Interaction volume radius: 5 \u00c5
Interaction volume height: 20 \u00c5
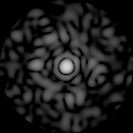
Disorder parameter: 0.8245